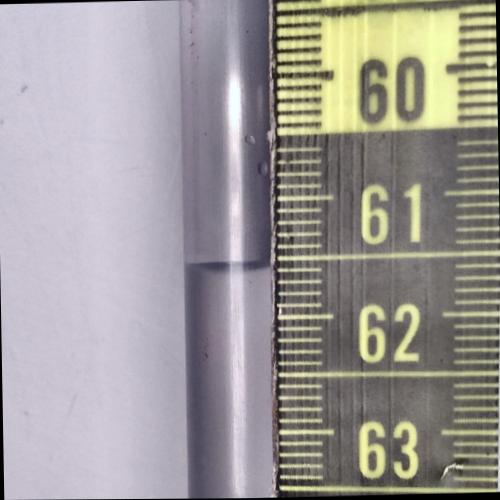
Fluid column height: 61.6 cm